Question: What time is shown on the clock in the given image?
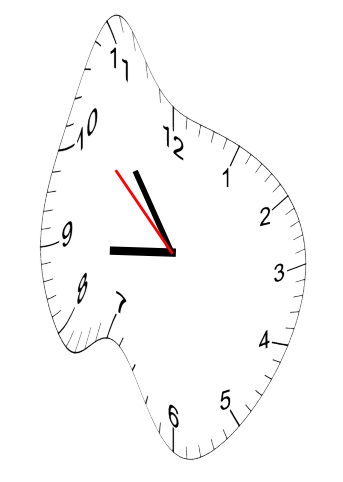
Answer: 08:53:52